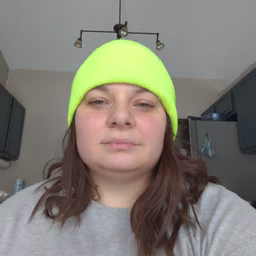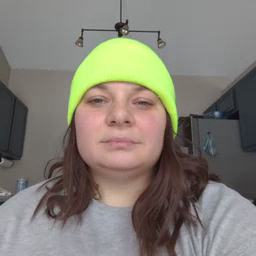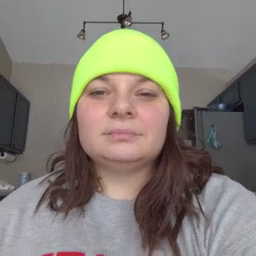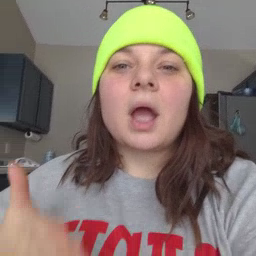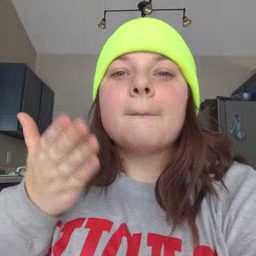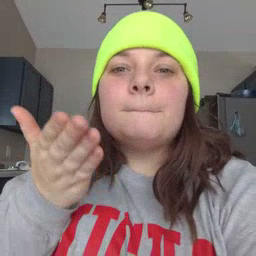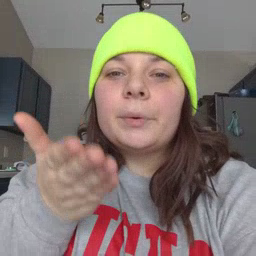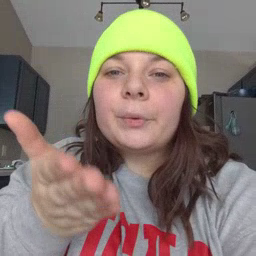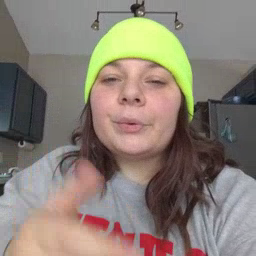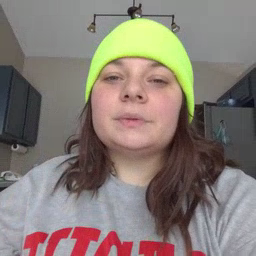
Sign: boat